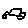
Label: car